Fundus camera: zeiss
Shooting center: midpoint
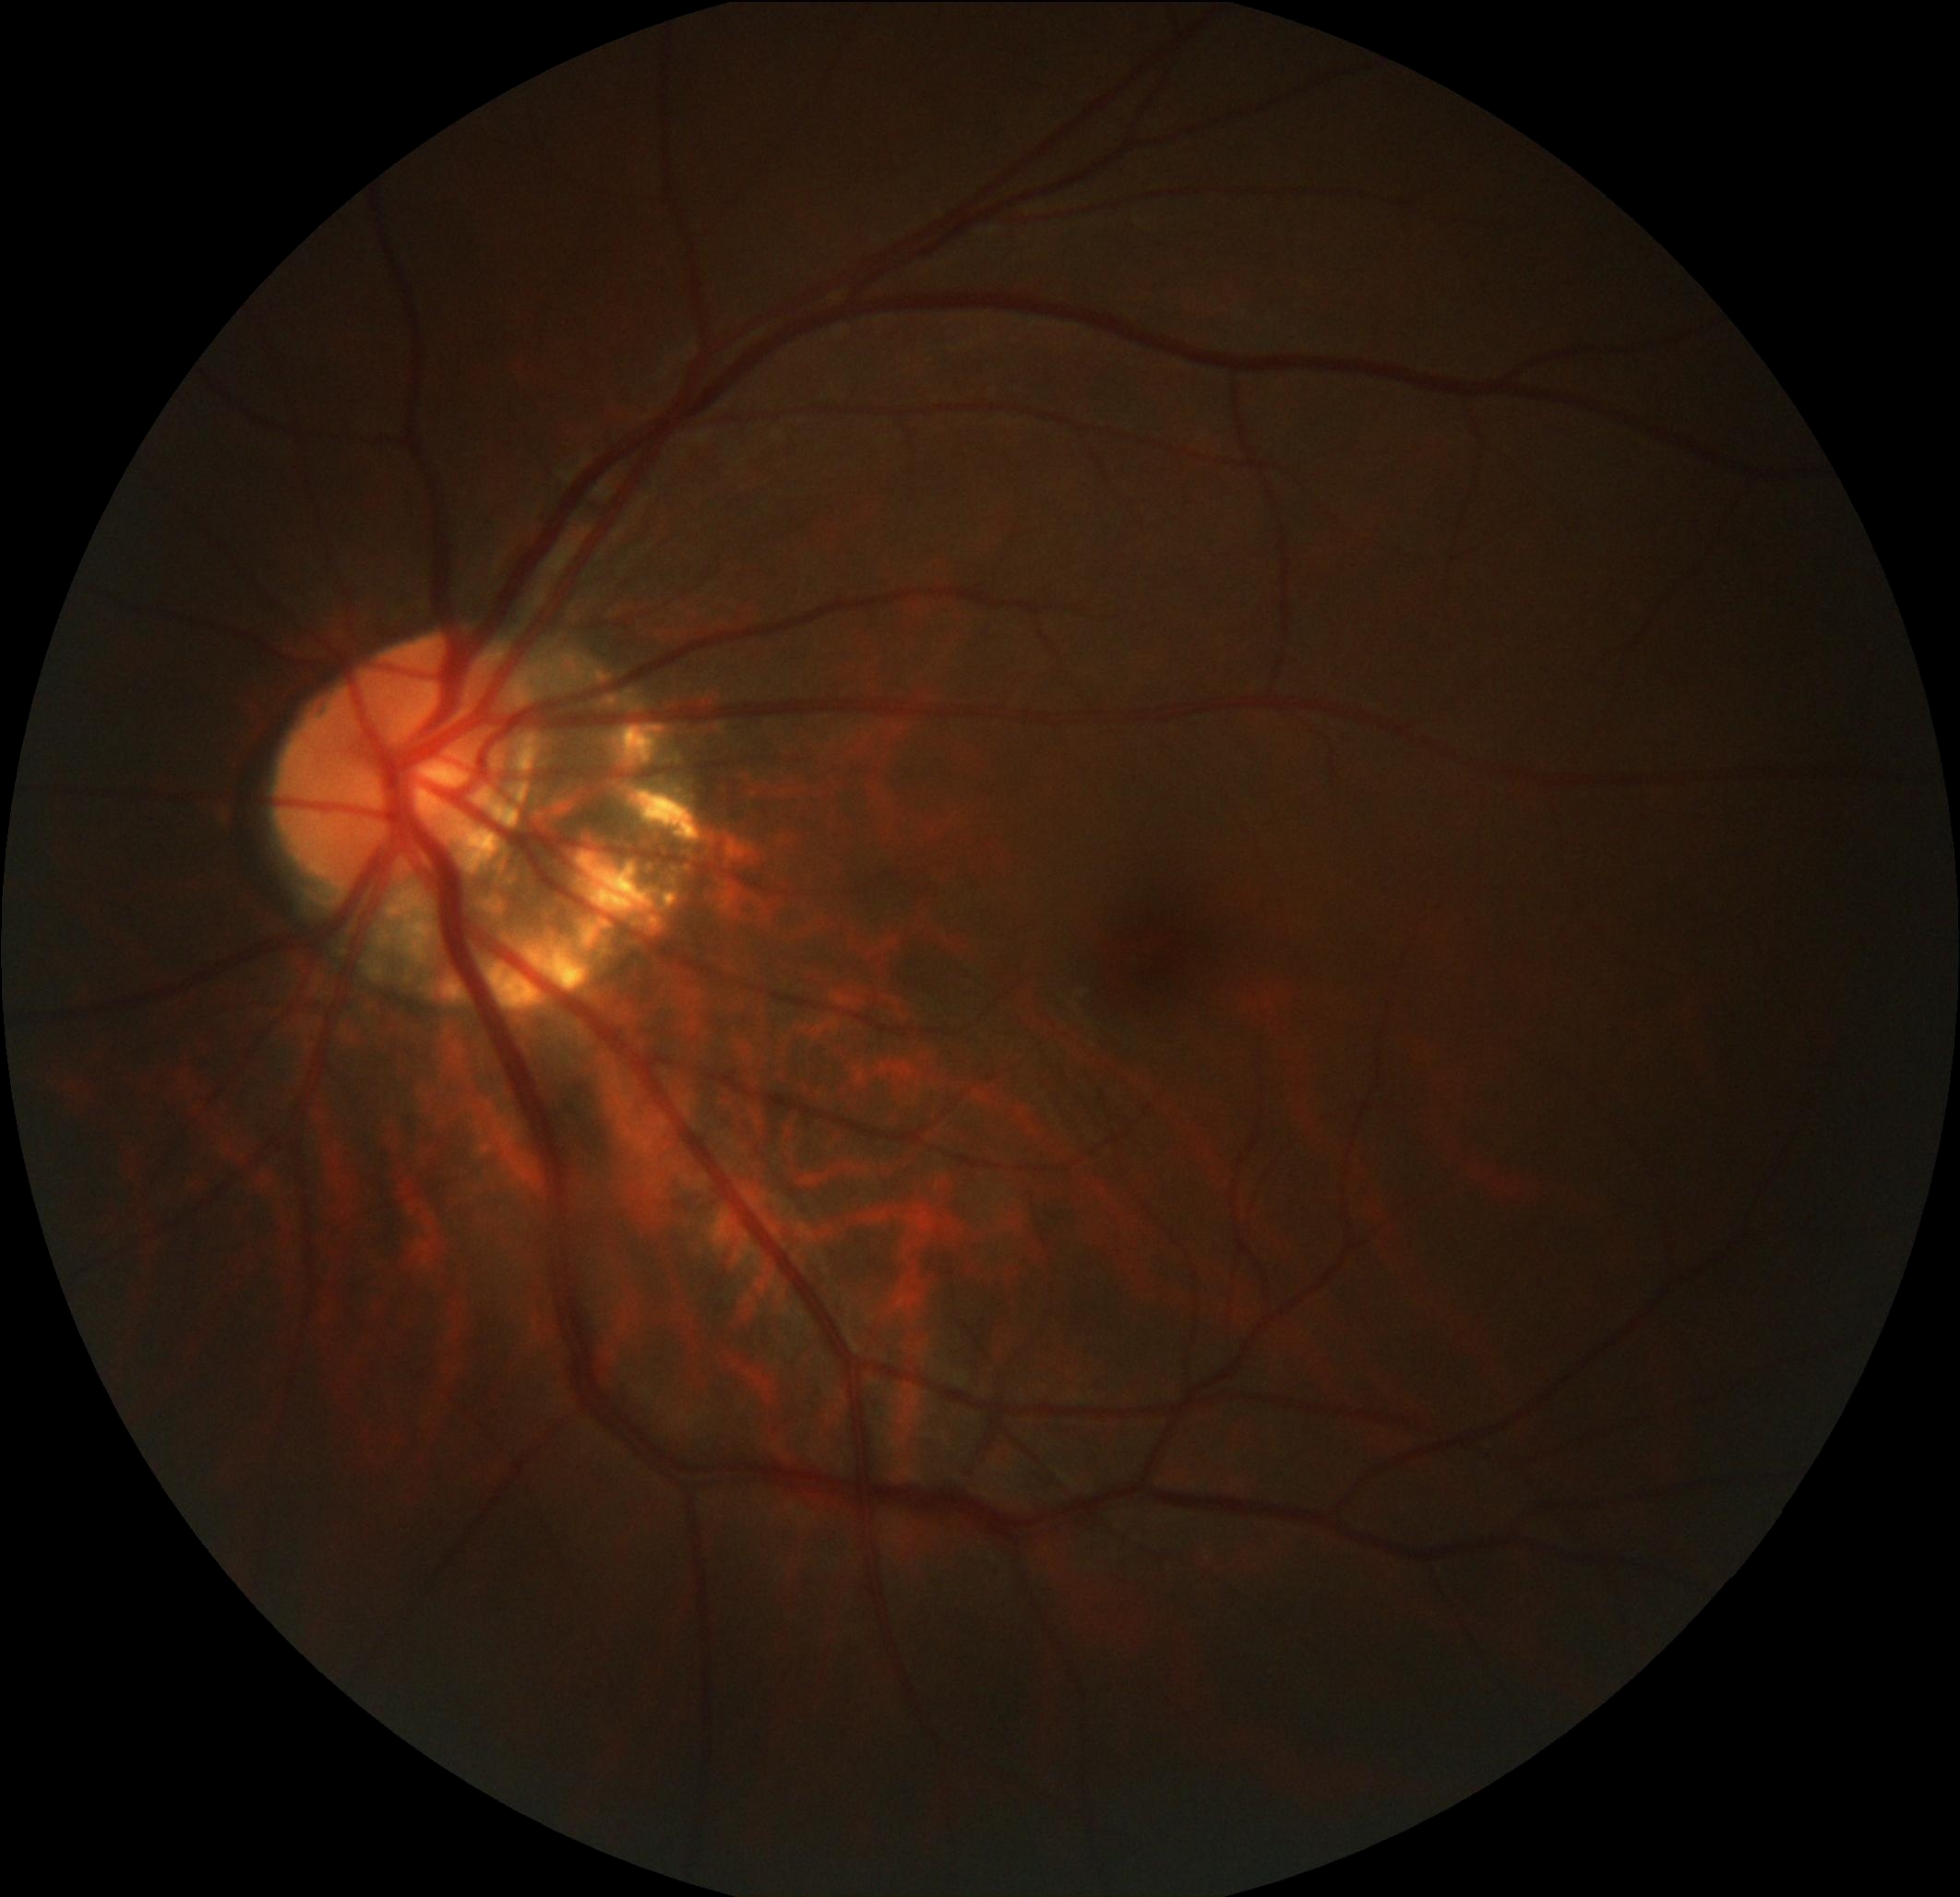
Pathologic myopia: yes
Patchy retinal atrophy: present
Retinal detachment: absent